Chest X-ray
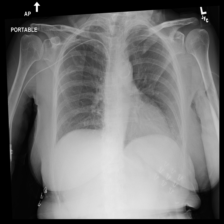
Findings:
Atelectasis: negative
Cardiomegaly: negative
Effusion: negative
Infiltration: negative
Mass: negative
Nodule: negative
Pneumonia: negative
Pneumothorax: negative
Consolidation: negative
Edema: negative
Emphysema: negative
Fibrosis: negative
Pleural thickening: negative
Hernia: negative